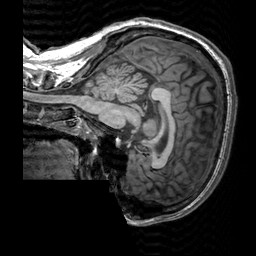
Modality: T1w
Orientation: sagittal
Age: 26
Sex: male
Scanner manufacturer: siemens
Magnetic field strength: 3 T
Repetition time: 2.3 s
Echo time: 0.00303 s